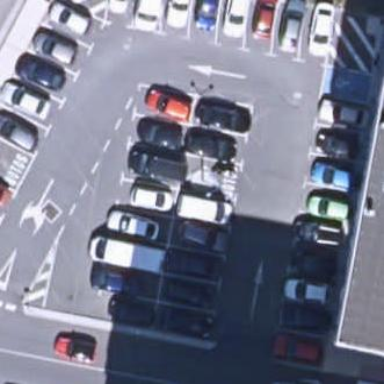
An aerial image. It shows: Parking area with surface.